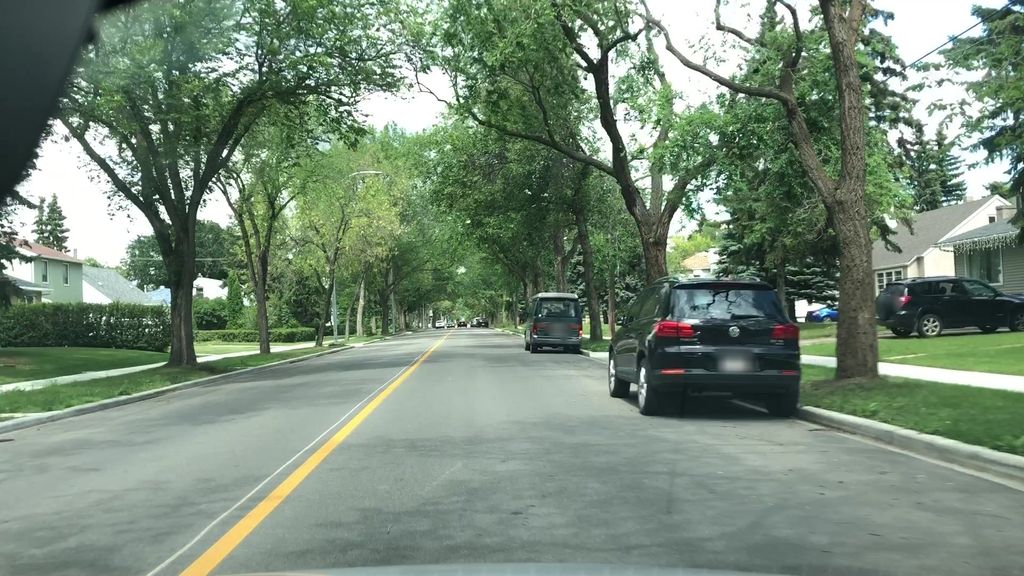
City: edmonton